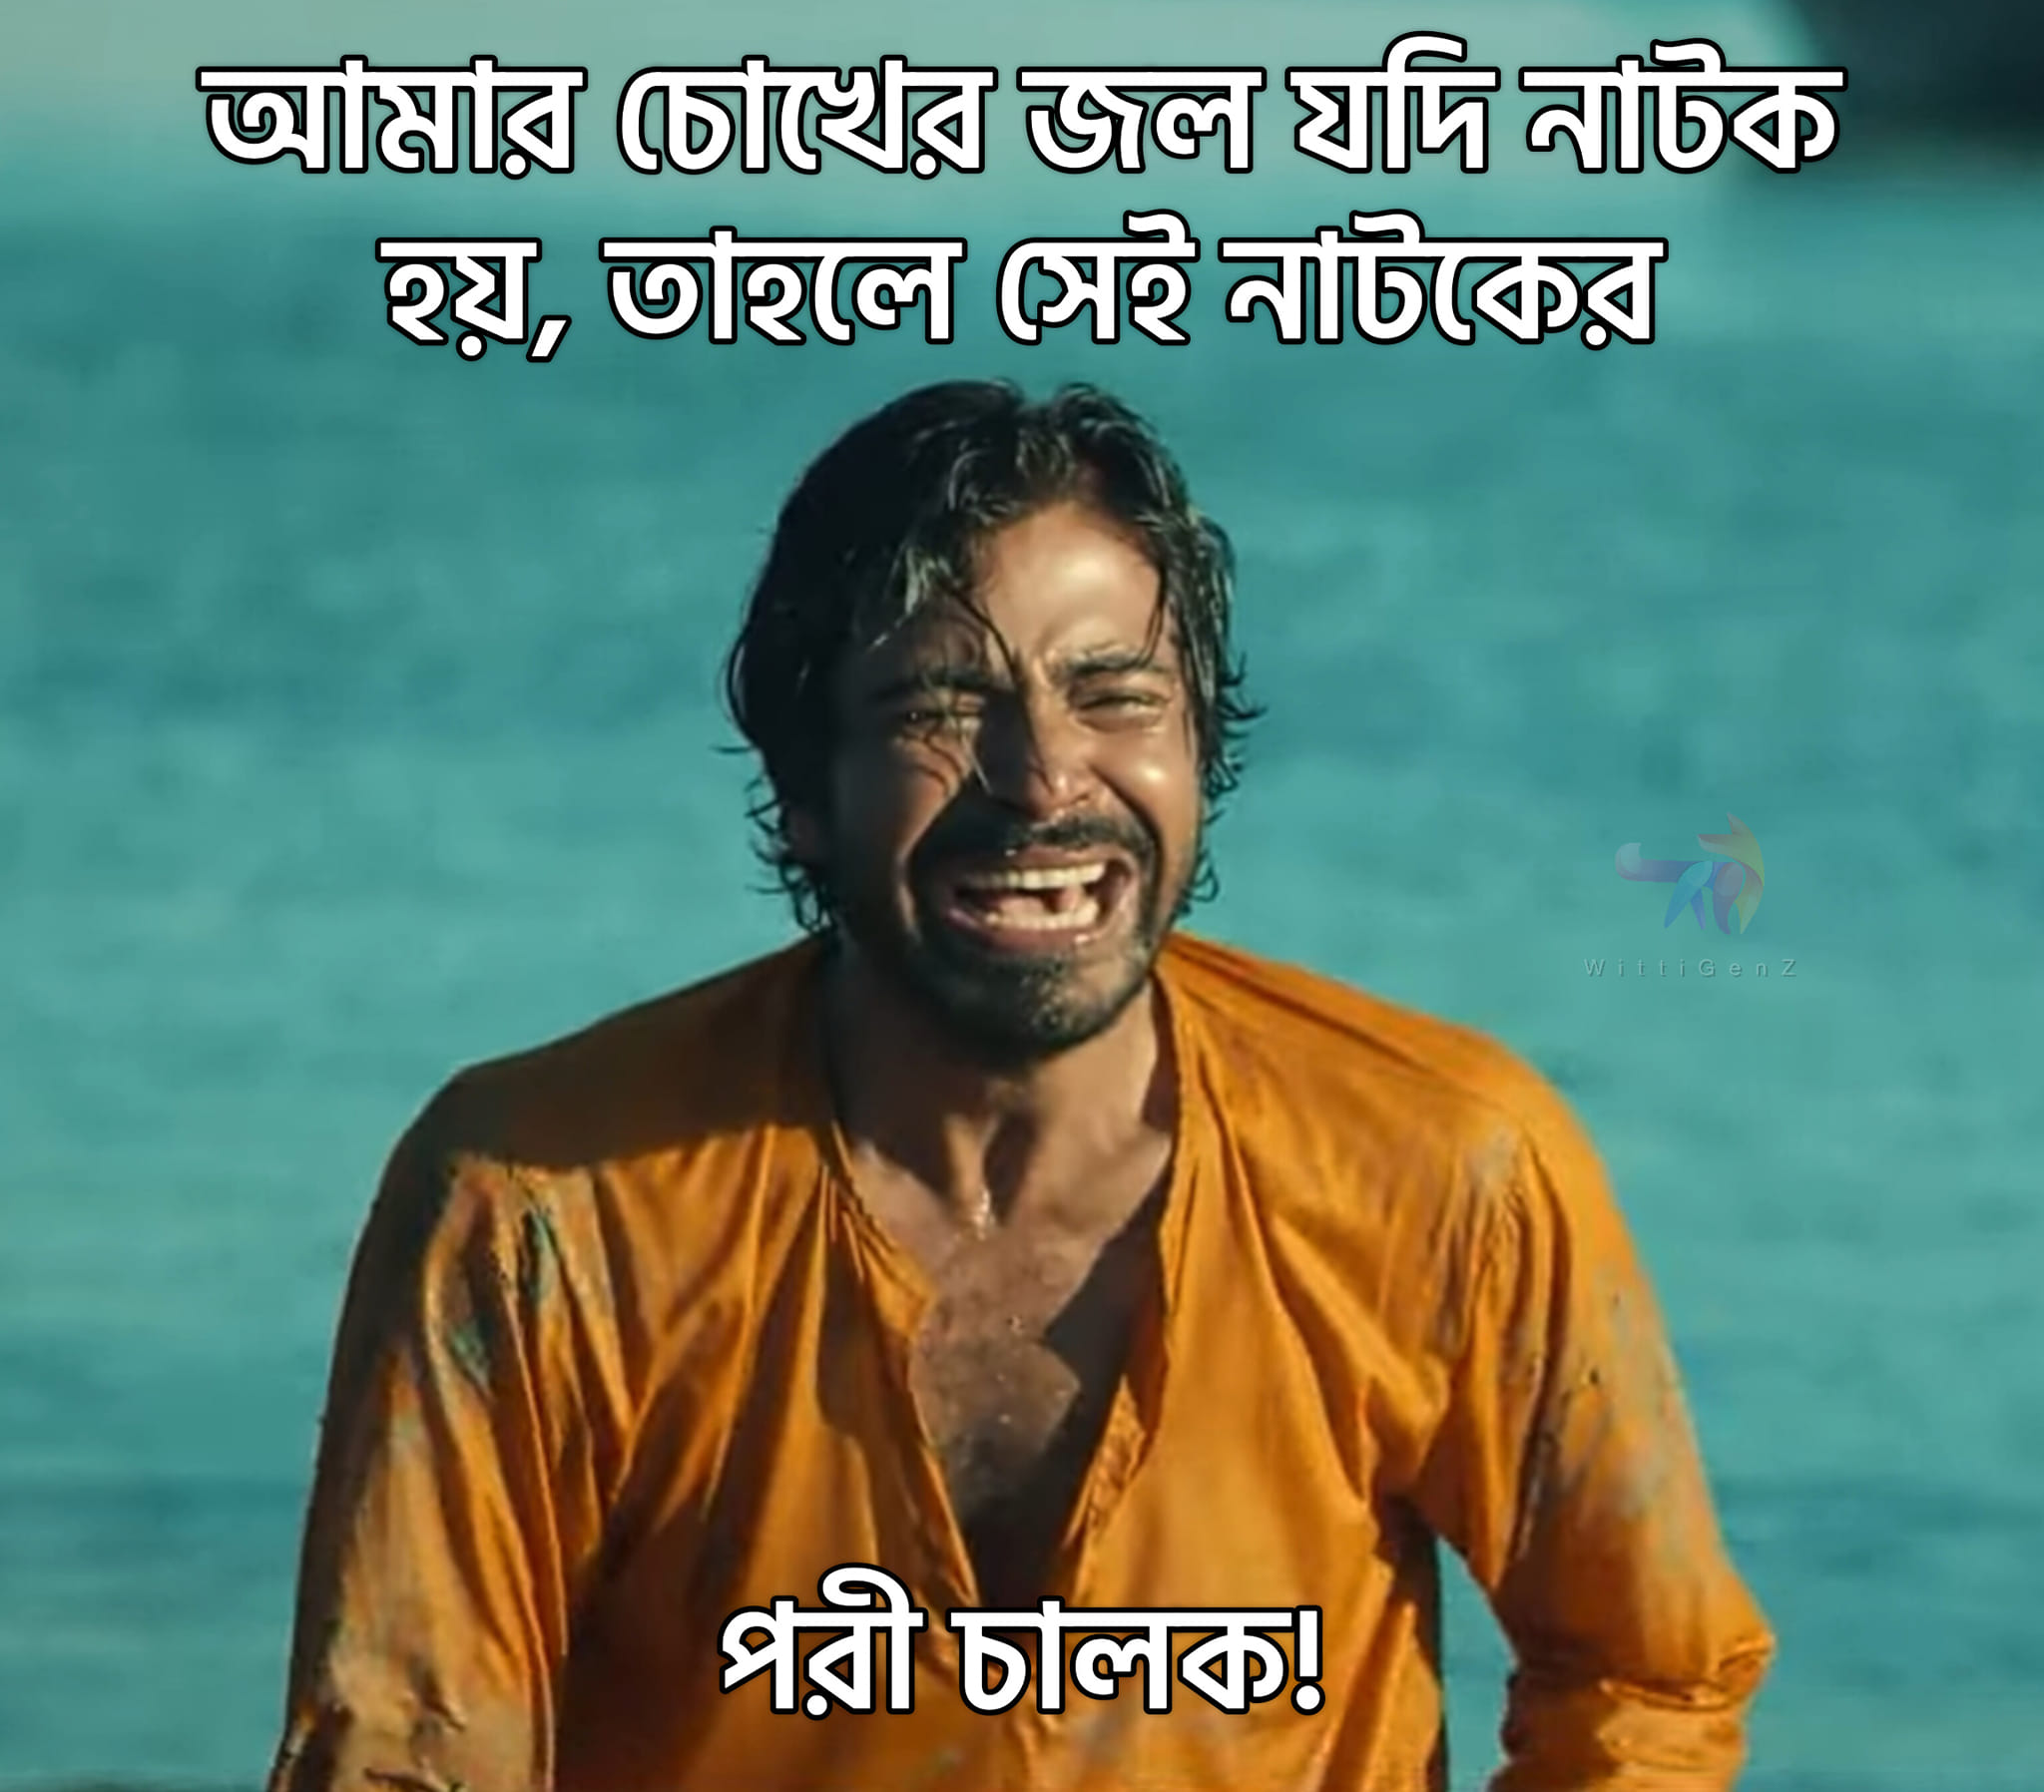
Text: আমার চোখের জল যদি নাটক হয় তাহলে সেই নাটকের পরী চালক
Label: Non Hate